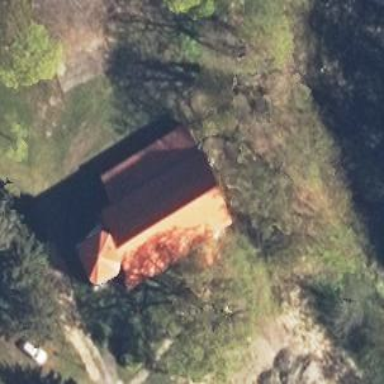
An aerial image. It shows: Church which is place of worship.